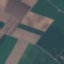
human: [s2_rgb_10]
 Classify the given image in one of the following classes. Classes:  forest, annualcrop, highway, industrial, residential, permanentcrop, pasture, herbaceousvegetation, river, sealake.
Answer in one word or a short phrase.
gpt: AnnualCrop